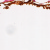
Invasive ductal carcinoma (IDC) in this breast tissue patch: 0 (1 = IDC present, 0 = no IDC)